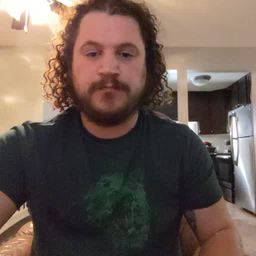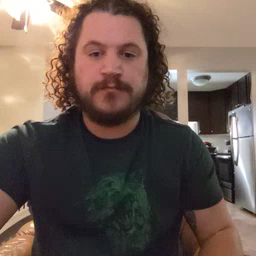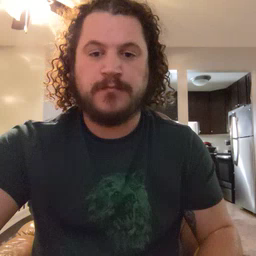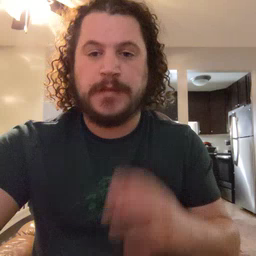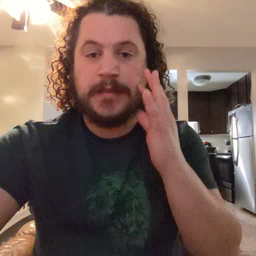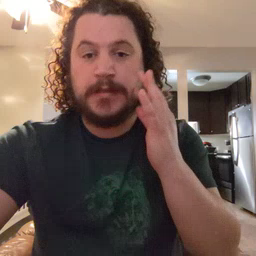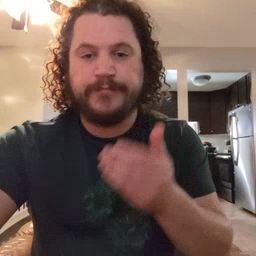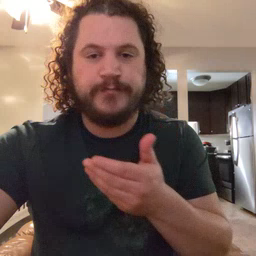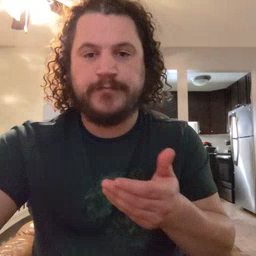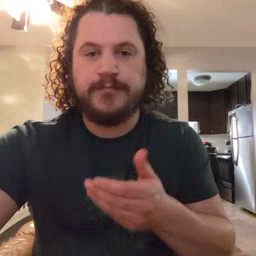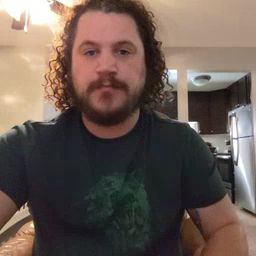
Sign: kitty